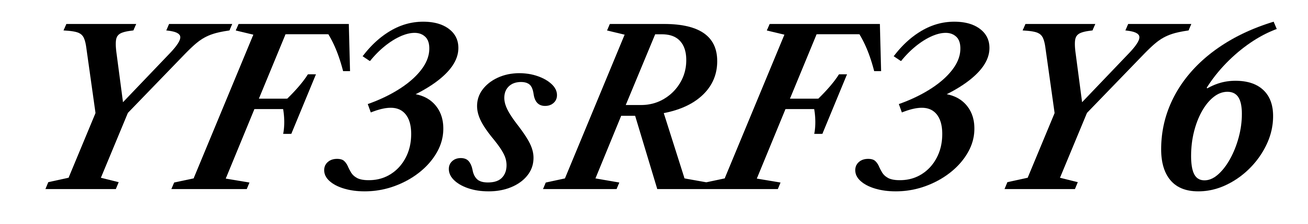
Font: LibreCaslonText-Italic_SemiBold_Italic